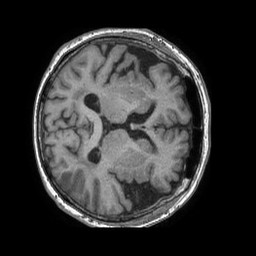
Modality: T1w
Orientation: axial
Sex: female
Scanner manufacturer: philips
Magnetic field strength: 1.5 T
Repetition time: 0.007555 s
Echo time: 0.003428 s